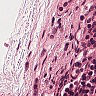
Metastatic tissue present: no